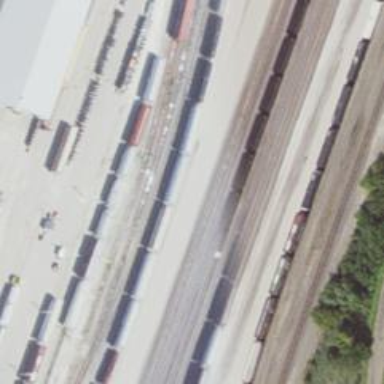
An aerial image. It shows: Railway yard in service.